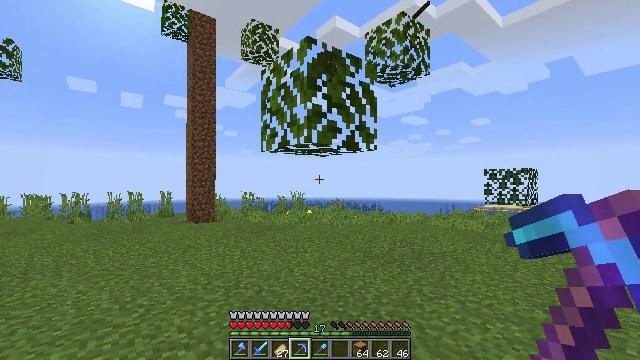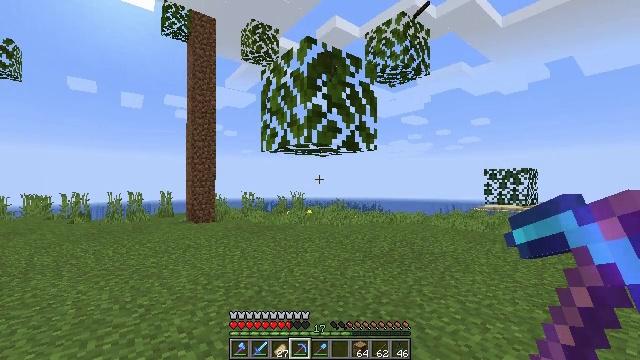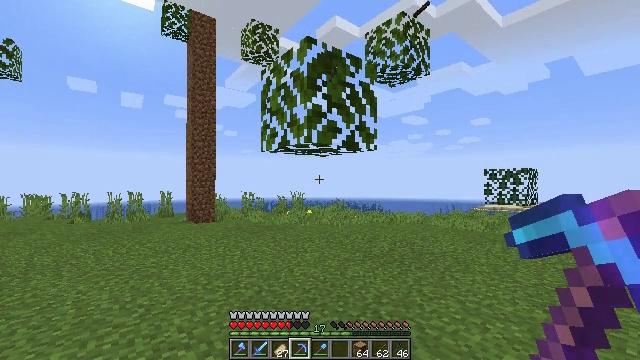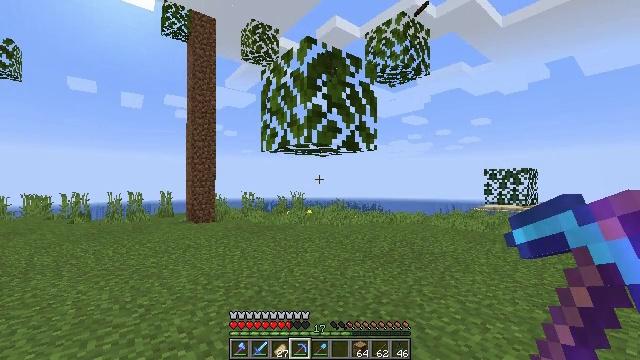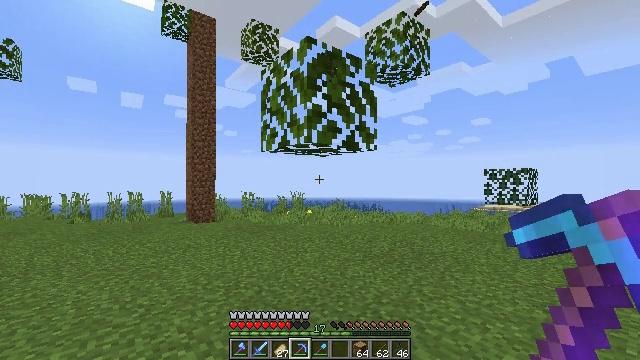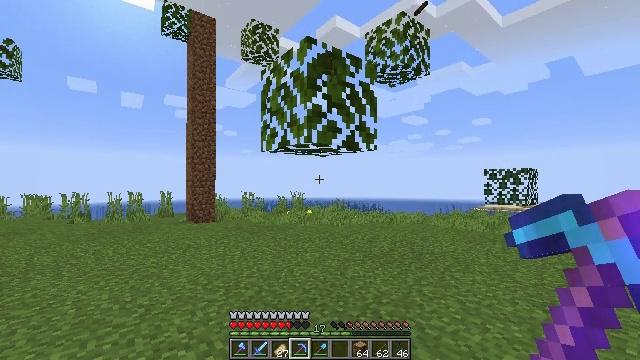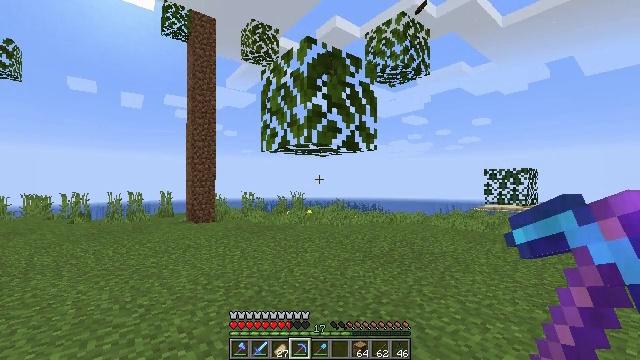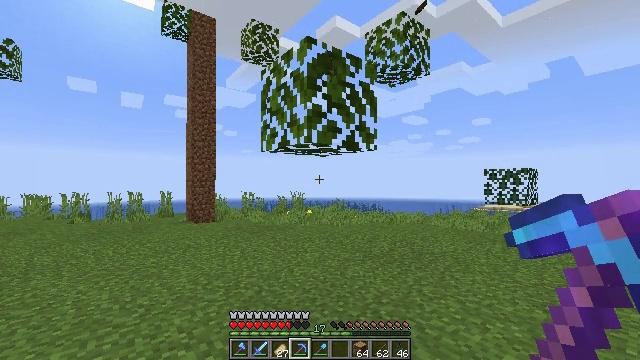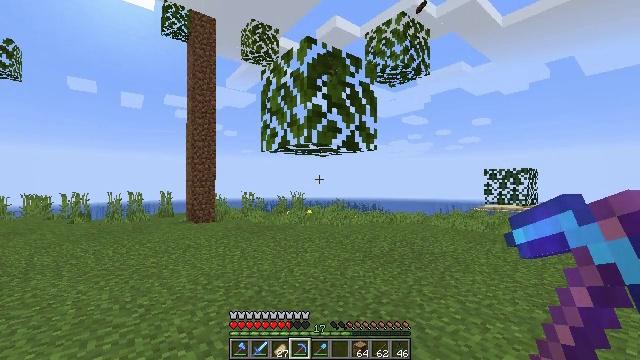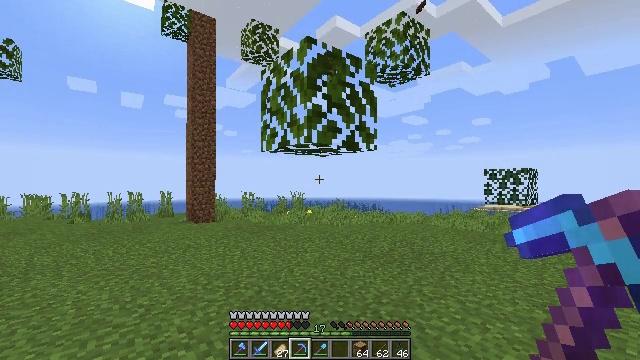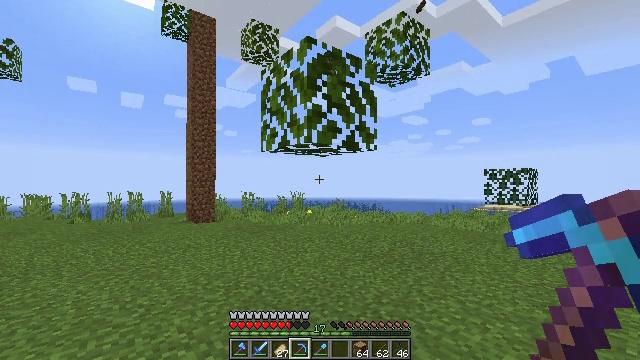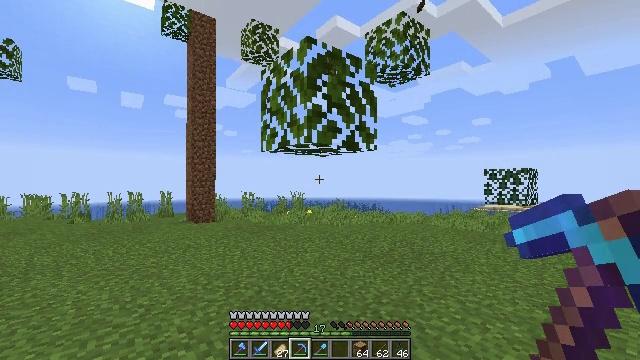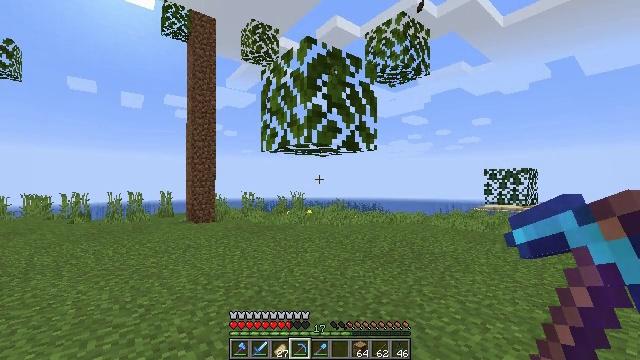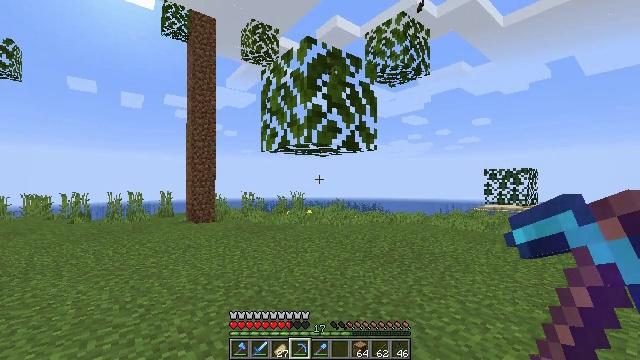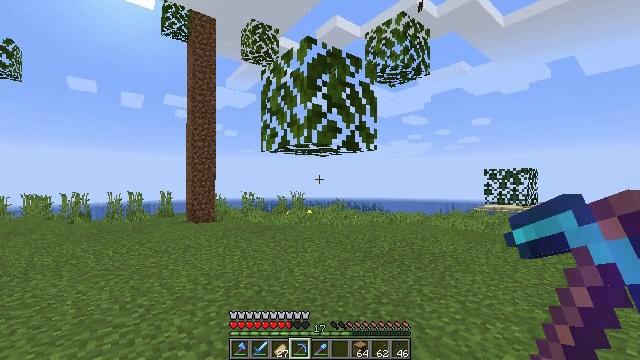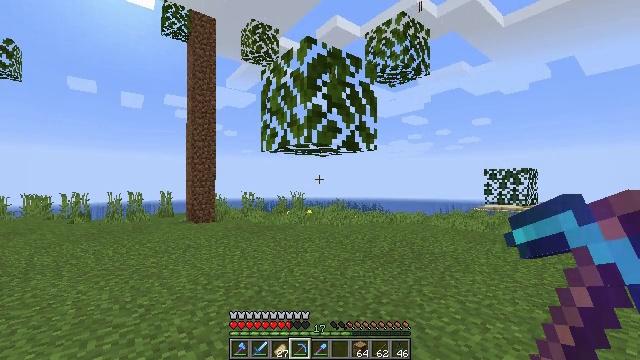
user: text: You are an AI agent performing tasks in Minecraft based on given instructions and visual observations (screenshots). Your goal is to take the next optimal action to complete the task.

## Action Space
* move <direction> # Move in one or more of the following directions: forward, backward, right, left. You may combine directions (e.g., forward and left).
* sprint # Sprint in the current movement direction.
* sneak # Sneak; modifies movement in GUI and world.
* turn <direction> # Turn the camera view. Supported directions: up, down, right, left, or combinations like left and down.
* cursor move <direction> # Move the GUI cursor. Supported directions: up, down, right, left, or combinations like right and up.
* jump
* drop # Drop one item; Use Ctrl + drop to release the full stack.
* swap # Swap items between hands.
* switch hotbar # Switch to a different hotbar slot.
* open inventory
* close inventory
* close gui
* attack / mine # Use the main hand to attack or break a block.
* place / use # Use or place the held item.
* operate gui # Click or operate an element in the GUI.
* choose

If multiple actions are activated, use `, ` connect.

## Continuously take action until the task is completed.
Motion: motion action
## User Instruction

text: Gather oak leaves by attacking.
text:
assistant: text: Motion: no_op
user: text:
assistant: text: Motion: no_op
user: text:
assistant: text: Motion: no_op
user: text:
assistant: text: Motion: no_op
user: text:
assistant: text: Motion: no_op
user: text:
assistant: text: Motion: no_op
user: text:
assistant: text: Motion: no_op
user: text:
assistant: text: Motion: no_op
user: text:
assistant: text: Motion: no_op
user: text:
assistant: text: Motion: no_op
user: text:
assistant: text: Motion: no_op
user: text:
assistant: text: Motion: no_op
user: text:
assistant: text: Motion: no_op
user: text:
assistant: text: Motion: no_op
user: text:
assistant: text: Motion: no_op
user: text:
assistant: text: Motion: no_op
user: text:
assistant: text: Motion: no_op
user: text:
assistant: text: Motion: no_op
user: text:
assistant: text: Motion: no_op
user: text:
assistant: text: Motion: no_op
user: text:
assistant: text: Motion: no_op
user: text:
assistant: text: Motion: no_op
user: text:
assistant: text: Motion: no_op
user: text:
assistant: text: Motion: no_op
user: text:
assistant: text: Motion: no_op
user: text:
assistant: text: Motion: no_op
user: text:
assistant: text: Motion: no_op
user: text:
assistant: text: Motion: no_op
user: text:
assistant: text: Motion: no_op
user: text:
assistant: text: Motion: no_op